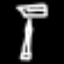
Label: pencil